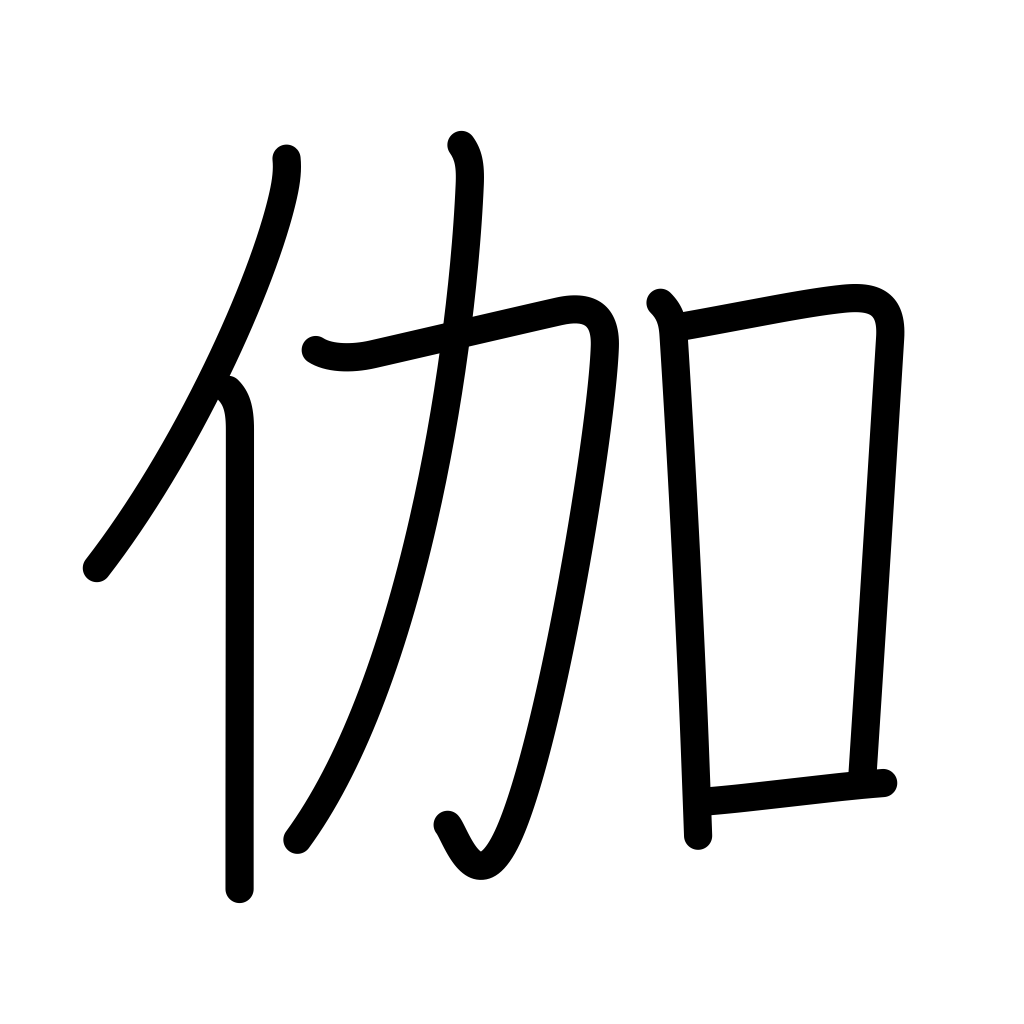
Meaning: nursing, attending, entertainer